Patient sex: F
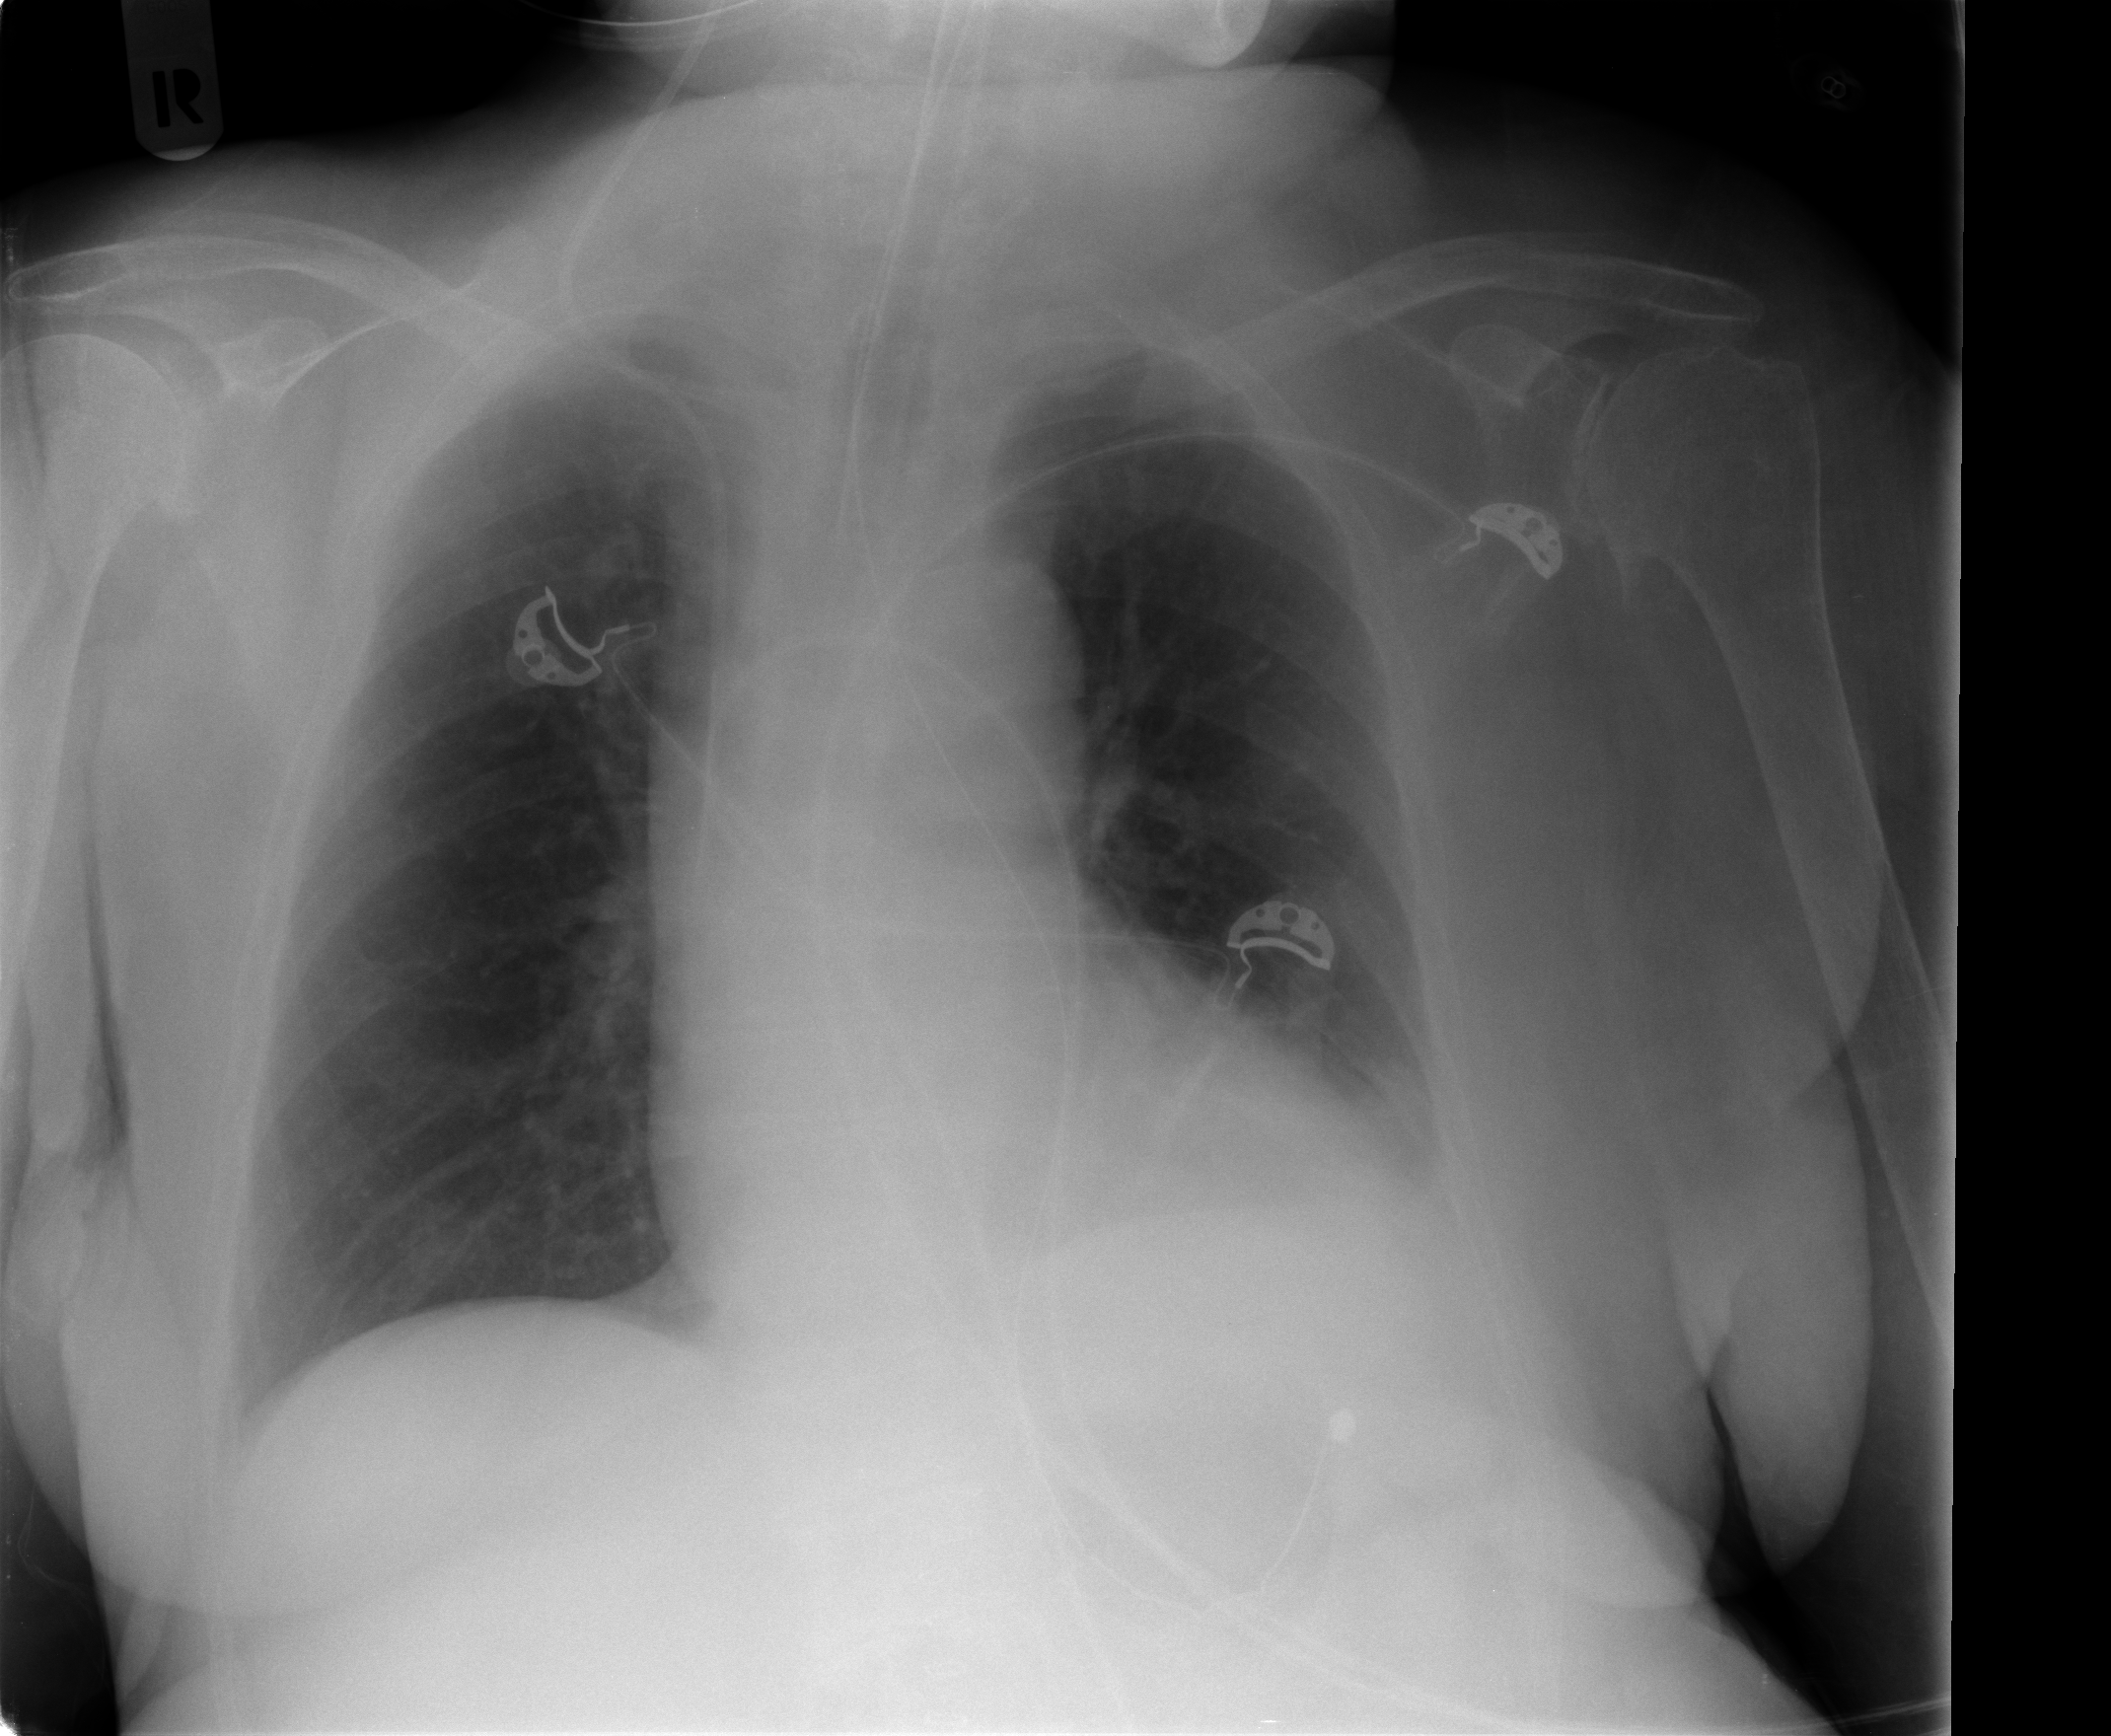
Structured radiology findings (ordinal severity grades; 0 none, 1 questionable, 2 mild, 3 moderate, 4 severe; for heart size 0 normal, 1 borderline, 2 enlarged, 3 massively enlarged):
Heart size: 0
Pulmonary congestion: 0
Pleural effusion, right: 0
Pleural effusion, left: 2
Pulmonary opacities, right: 0
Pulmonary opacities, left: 0
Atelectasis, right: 0
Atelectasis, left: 0